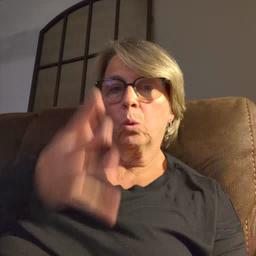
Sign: balloon